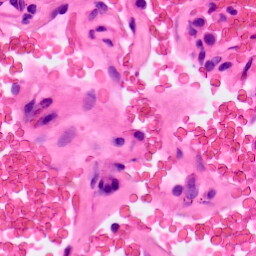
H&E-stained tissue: Lung